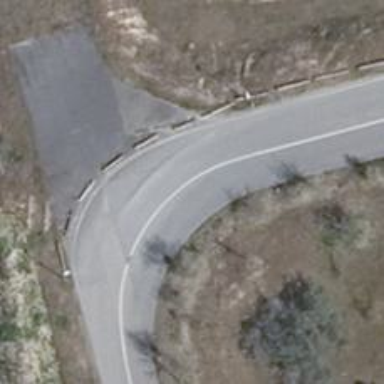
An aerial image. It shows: Unclassified road with asphalt surface.